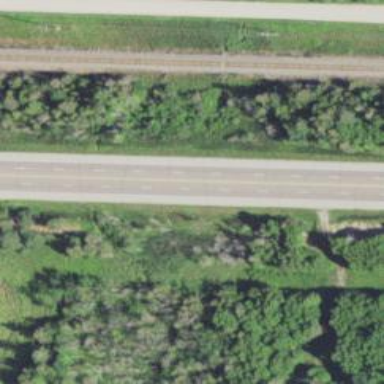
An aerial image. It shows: Asphalt road classified as trunk highway.